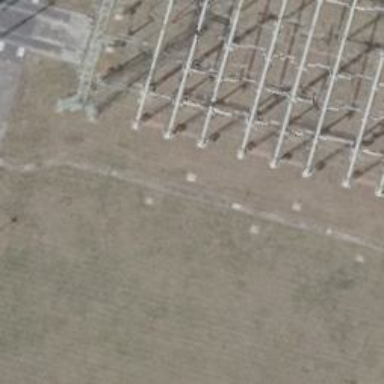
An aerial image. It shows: Power line with three cables configured as busbar.